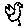
Label: bird